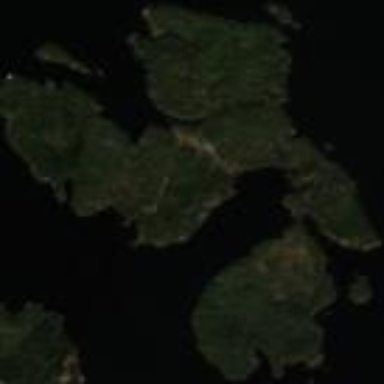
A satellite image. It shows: Island.